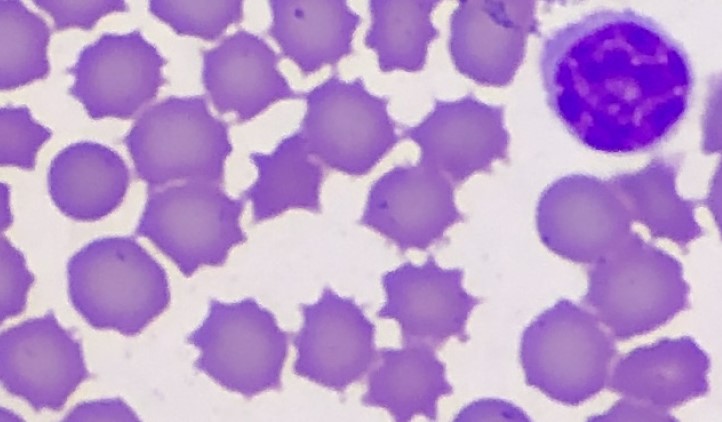
White blood cell type: Lymphocyte